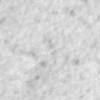
Label: no_change